Question: I want to replace a string in Visual Basic .NET, More specifically integers in a VB.NET script.
I'm using this method to recognize integers:
'''
<URL>[^"]
'''
As you can see in the following Rubular test, it identifies normal integers and doesn't include the ones found in names, etc. Though I still have some problems identifying them.
Here's the test: <URL>
---
Basically, what I want to do is add CInt(\d+) to all integers in a string of Visual Basic.NET script. So that it looks like this before:
'''
Dim I As Integer = 0
'''
And like this after:
'''
Dim I As Integer = CInt(0)
'''

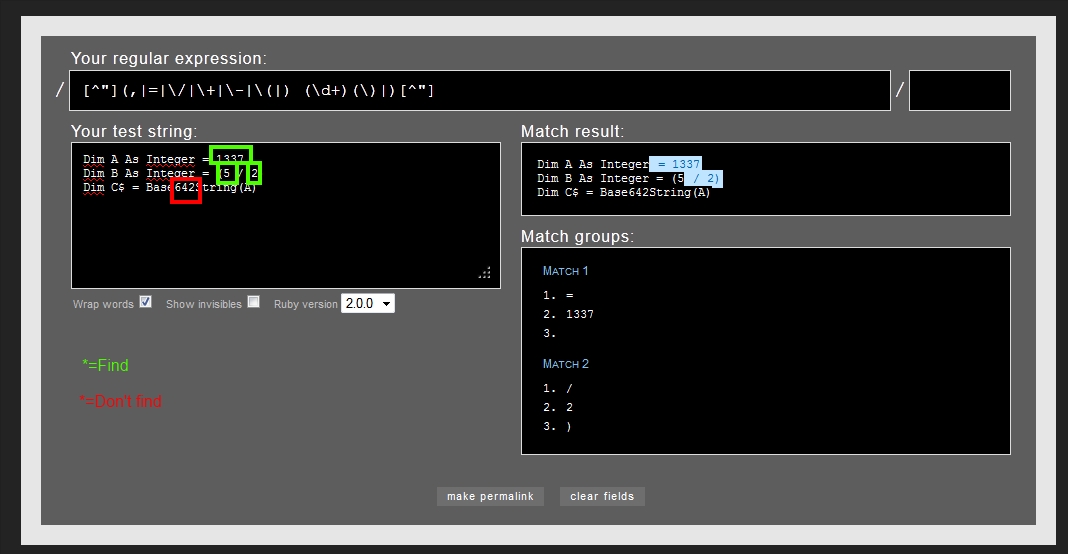
Answer: Why aren't you using word boundaries? It removes for you the "numbers" that are surrounded by letters.
<URL>
'/(\d+)/CInt()' With this regex, it'll search all numbers and replace them by CInt(NUMBER)